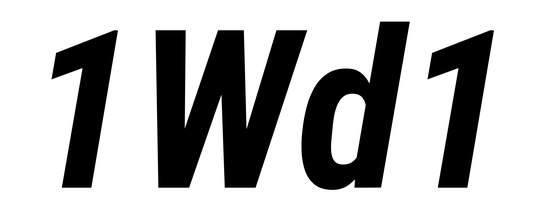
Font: Roboto-Italic_Condensed_Bold_Italic